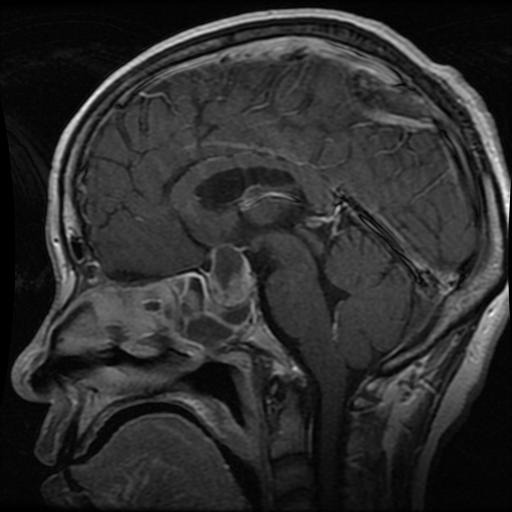
Label: pituitary